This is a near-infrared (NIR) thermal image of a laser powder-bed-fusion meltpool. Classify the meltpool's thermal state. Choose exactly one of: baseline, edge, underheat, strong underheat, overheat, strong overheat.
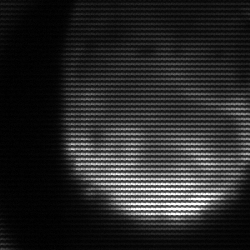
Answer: edge